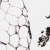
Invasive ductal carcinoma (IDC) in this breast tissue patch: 0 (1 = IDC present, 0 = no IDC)